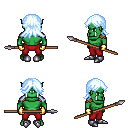
a pixel art fantasy rpg character, male body template, orc, green skin, leather shoulder armor, red pants, white cyan loose hair, gold gloves, metal boots, spear, four views (front, back, left, right), 2x2 character sprite sheet, small pixel art, hard edges, no anti-aliasing